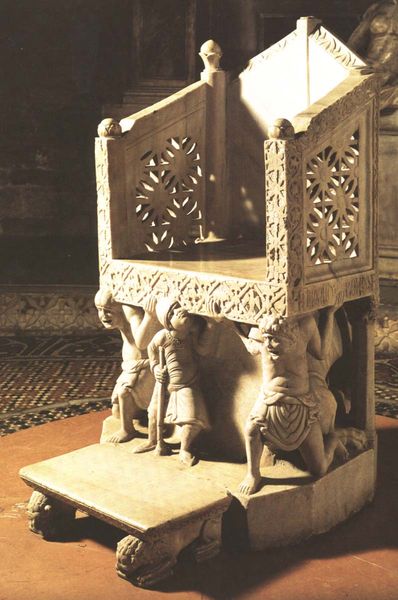
Titel: Thron für Abt Elias
Standort: Bari, S. Nicola (EU - I - Apulien)
Schlagwörter: mann, schatten, menschen, braun, hell, holz, licht, marmor, männer, stuhl, stützen, tiere, muster, ornament, teppich, halten, sockel, stein, steine, tragen, kirche, lehne, sitz, italien, schemel, figuren, architecture, chair, church, king, men, ornate, people, stool, thron, throne, white, carpet, chairs, figures, seat, ornamente, decorative, rug, stufe, knie, foto, knien, kunst, verziert, löwen, leid, greek, man, mythology, naked, roman, stone, child, feet, castle, träger, durchbrochen, photo, sculpture, step, small, kubisch, marble, urn, royal, erhöht, statues, back, cloth, löwenfüsse, work, kids, carrying, carving, stick, hold, staff, royalty, angle, photograph, heavy, pain, wheels, labor, queen, furniture, holding, hose, labour, knechtschaft, aachen, weak, carved, support, lions, lifting, stature, holes, loin, foot stool, team, urns, wearing, lattice, fträger, marmur, openwork, share